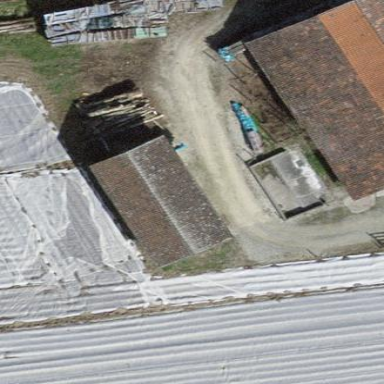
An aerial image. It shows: Farm auxiliary building.